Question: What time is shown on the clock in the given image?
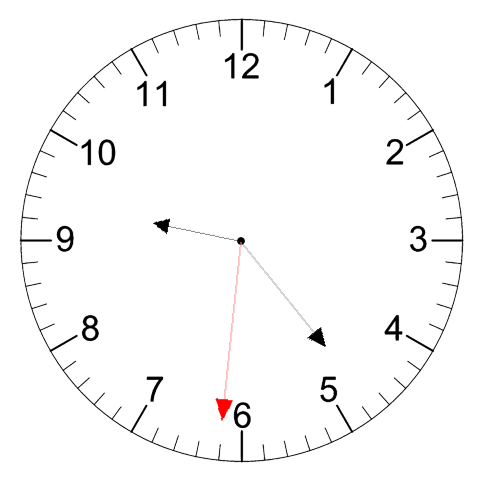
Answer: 09:23:31